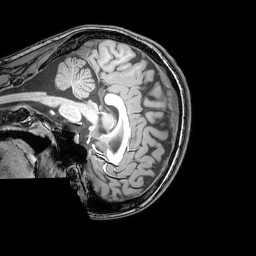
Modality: T1w
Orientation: sagittal
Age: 23
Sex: female
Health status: healthy
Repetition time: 0.081 s
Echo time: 0.037 s